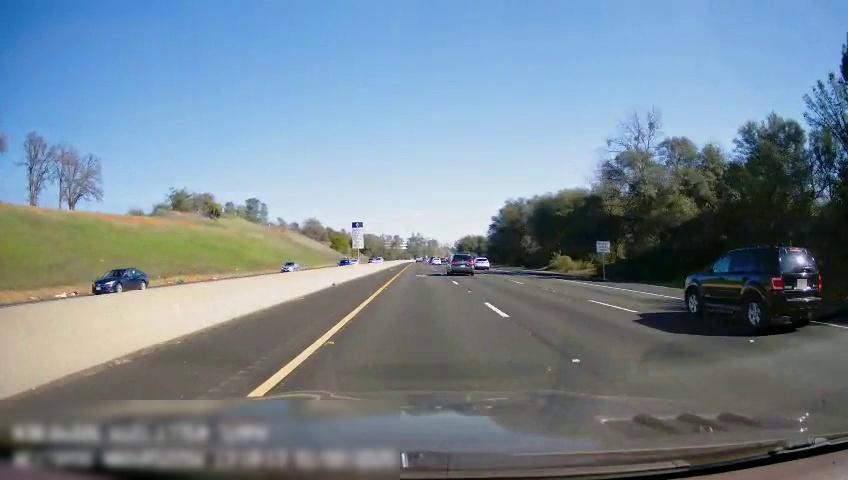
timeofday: Day
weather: Sunny
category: Drivable Space
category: Vehicles | Car
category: Vehicles | Car
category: Vehicles | Car
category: Vehicles | SUV
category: Vehicles | SUV
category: Vehicles | Car
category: Vehicles | SUV
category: Lanes | Current Lane
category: Lanes | Current Lane
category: Lanes | Alternate Lane
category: Lanes | Alternate Lane
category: Traffic | Signs